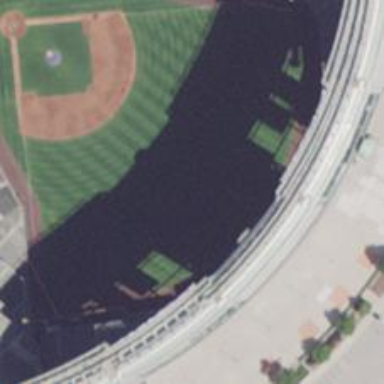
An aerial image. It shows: Baseball field.